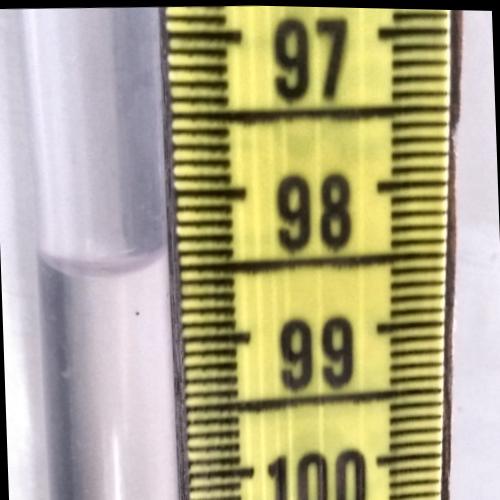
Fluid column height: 98.5 cm